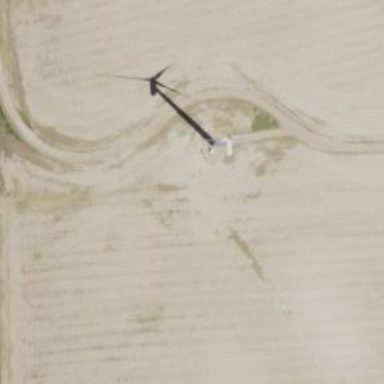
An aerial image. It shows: Wind generator in the form of horizontal axis wind turbine.